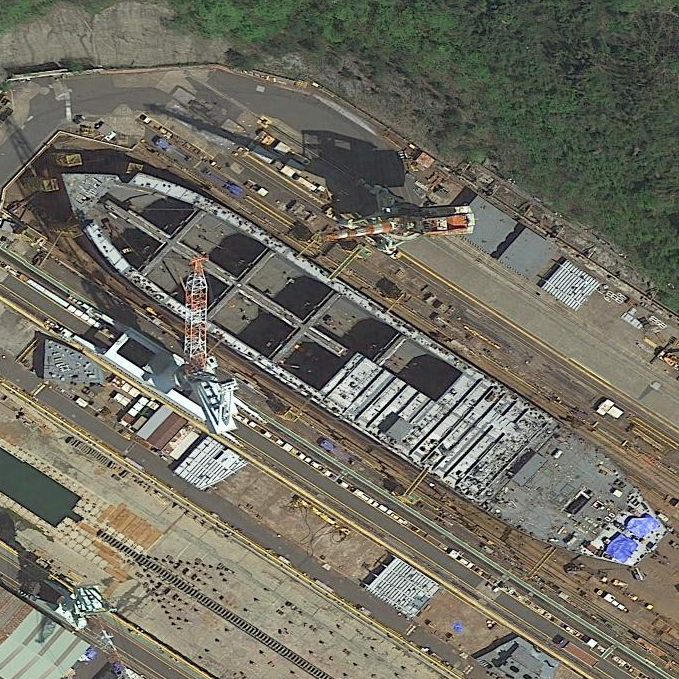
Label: Cargo_ship